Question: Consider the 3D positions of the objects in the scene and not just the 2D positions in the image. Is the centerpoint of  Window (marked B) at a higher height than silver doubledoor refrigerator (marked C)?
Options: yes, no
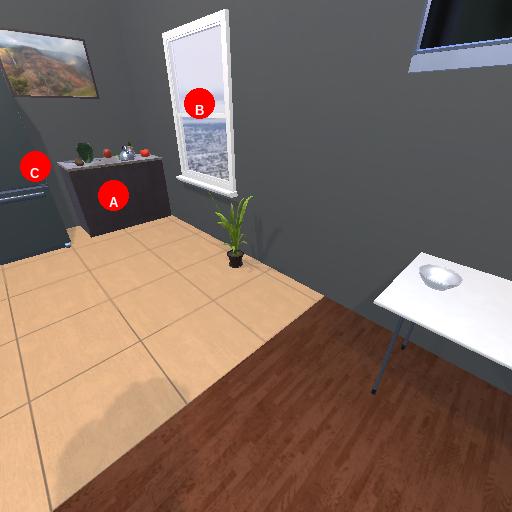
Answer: yes